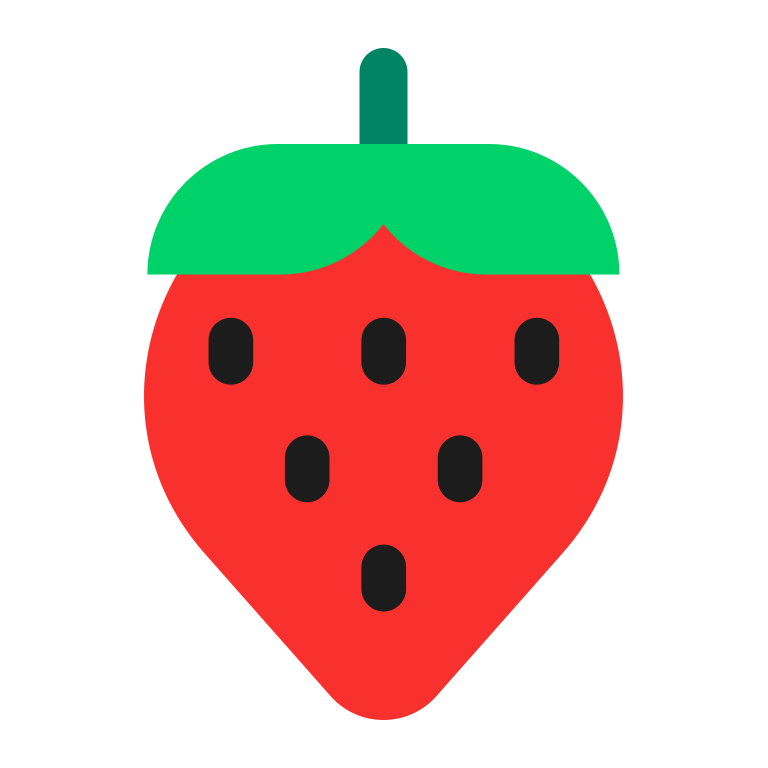
strawberry flat